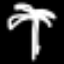
Label: palm tree